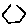
Label: hexagon